Here is the continuous-wavelet rendering of a rotor kit's vibration signal. What is the most likely rotor condition (normal, misalignment, unbalance, looseness)?
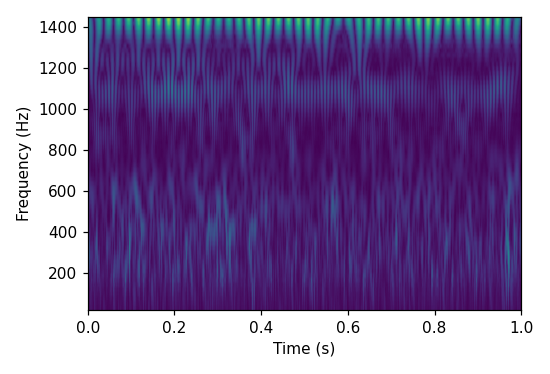
Answer: unbalance